Field crop: tomato
Growth stage: 1
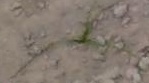
Species: cyperus